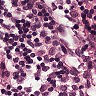
Metastatic tissue present: no